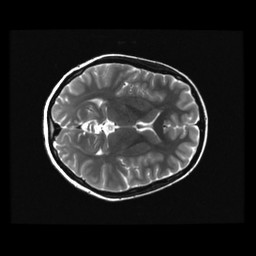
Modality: T2w
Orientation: axial
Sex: female
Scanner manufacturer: ge
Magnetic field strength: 3 T
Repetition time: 5 s
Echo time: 0.101 s